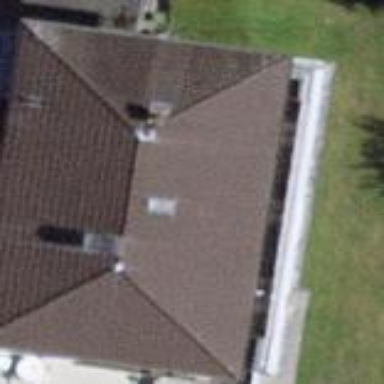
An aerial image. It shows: Simple and straightforward house.